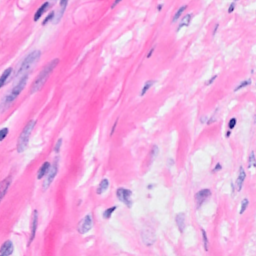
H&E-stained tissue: Breast